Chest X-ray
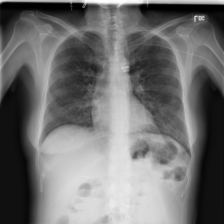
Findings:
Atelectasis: negative
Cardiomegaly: negative
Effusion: negative
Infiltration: positive
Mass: negative
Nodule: negative
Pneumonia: negative
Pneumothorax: negative
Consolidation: negative
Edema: negative
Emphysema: negative
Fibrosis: negative
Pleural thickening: negative
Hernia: negative